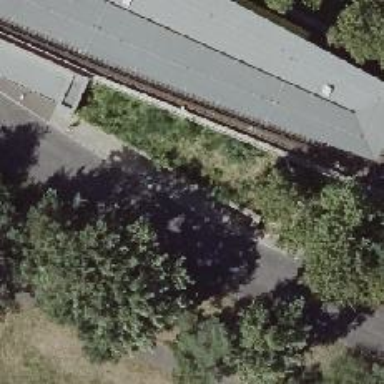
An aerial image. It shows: Platform for public transport with shelter.